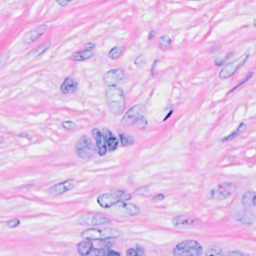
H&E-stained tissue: Breast